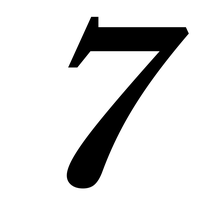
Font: LibreCaslonText-Italic_Bold_Italic